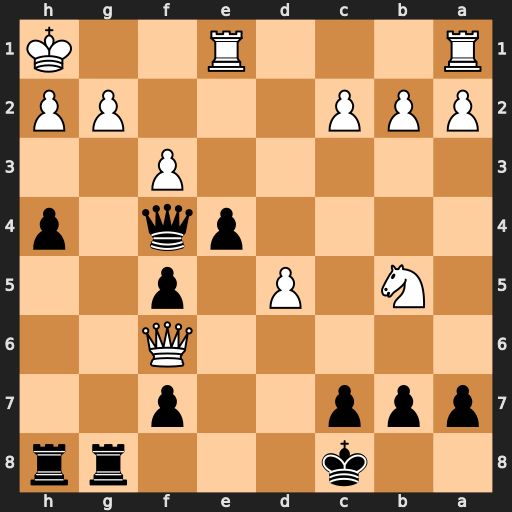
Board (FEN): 2k3rr/ppp2p2/5Q2/1N1P1p2/4pq1p/5P2/PPP3PP/R3R2K
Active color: b
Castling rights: -
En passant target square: -
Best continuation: h3 Qxf5+ Qxf5